Question: When I'm trying to add user control I got this error
> Only one instance of a ScriptManager can be added to the page
Code:
.ascx
'''
<%@ Control Language="C#" AutoEventWireup="true" CodeBehind="VisaUserControl.ascx.cs" Inherits="Portal.VisaUserControl" %>
<%@ Register Assembly="BasicFrame.WebControls.BasicDatePicker" Namespace="BasicFrame.WebControls" TagPrefix="dp" %>
<asp:ScriptManager ID="scriptmanager1" runat="server"></asp:ScriptManager>
<div id="divreg" runat="server">
<table id="tbl" runat="server">
<tr>
<td>
<asp:Label ID="lbl2" runat="server"></asp:Label>
</td>
</tr>
<tr>
<td> Visa Number:</td>
<td><asp:TextBox ID="txtUser" Width="160px" runat="server"/></td>
<td> Country Name:</td>
<td><asp:DropDownList ID="dropCountry" Width="165px" runat="server"></asp:DropDownList></td>
</tr>
<tr>
<td> Type of Visa:</td>
<td><asp:DropDownList ID="dropVisa" Width="165px" runat="server" OnSelectedIndexChanged="dropVisa_SelectedIndexChanged"></asp:DropDownList></td>
<td> Type of Entry:</td>
<td><asp:DropDownList ID="dropEntry" Width="165px" runat="server"></asp:DropDownList></td>
</tr>
<tr>
<td> Expiry Date</td>
<td><asp:TextBox ID="txtDate" runat="server"></asp:TextBox>
<ajaxToolkit:CalendarExtender ID="CalendarExtender1" runat="server"
TargetControlID="txtDate" PopupButtonID="Imgbtnfromdate" Format="dd/MM/yyyy">
</ajaxToolkit:CalendarExtender>
</td>
<td>
<asp:Button ID="btnRemove" Text="Remove" runat="server" OnClick="btnRemove_Click" />
</td>
</tr>
</table>
</div>
'''
.aspx.cs
'''
protected override void LoadViewState(object savedState)
{
base.LoadViewState(savedState);
GenerateControls();
}
private void GenerateControls()
{
foreach (string i in NoOfControls)
{
VisaUserControl ctrl = (VisaUserControl)Page.LoadControl("VisaUserControl.ascx");
ctrl.ID = i;
this.rpt1.Controls.Add(ctrl);
}
}
'''
Here is the problem
'''
protected void btnAddVisa_Click(object sender, EventArgs e)
{
List<string> temp = null;
var uc = (VisaUserControl)this.LoadControl(@"VisaUserControl.ascx");
string id = Guid.NewGuid().ToString();
uc.ID = id;
temp = NoOfControls;
temp.Add(id);
NoOfControls = temp;
rpt1.Controls.Add(uc);
}
'''
In the below image if I click the Add button, I get the error:

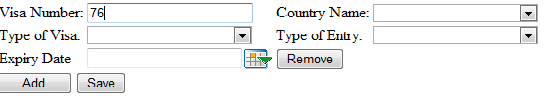
Answer: Try removing 'ScriptManager' from user control.
You have definitely added a ScriptManager somewhere else in your '.aspx' Page or MasterPage. Check these pages.
'''
<asp:ScriptManager ID="ScriptManager1" runat="server">
</asp:ScriptManager>
'''
In case you require 'ScriptManager' on Master page,In this case, there is NO need to have a ScriptManager in userControl. Follow below rules:
- '<asp:Scriptmanager>'- '<asp:ScriptManagerProxy>'
Below is what <URL> says about 'ScriptManager' Control.
> Only one instance of the ScriptManager control can be added to the
page. The page can include the control directly, or indirectly
inside a nested component such as a user control, content page for a
master page, or nested master page. If a page already contains a
ScriptManager control, but a nested or parent component needs
additional features of the ScriptManager control, the component can
include a ScriptManagerProxy control. For example, the ScriptManagerProxy control enables you to add scripts and services
that are specific to nested components